Question: I tried to use SQLite on Android. I want to see my database file. So, I use 'Android File Explorer' and browse this link:
'Data\data\App_name' But in 'Data\data'. I cannot see my app name. (in below code will be: com/app/TimeTracker)
Here my code to test:
first is my main program:
'''
package com.app;
public class TimeTrackerActivity extends Activity {
@Override
public void onCreate(Bundle savedInstanceState) {
super.onCreate(savedInstanceState);
setContentView(R.layout.main);
TimeTrackerDatabase database = new TimeTrackerDatabase(this);
}
}
'''
and second is my database helper:
'''
package com.app;
import android.content.Context;
import android.database.sqlite.SQLiteDatabase;
import android.database.sqlite.SQLiteOpenHelper;
public class TimeTrackerDatabase extends SQLiteOpenHelper {
public TimeTrackerDatabase(Context context){
super(context, "timetracker.db", null, 1);
}
@Override
public void onCreate(SQLiteDatabase database) {
database.execSQL(
"CREATE TABLE timerecords"+"id INTEGER PRIMARY KEY, time TEXT, notes TEXT)"
);
}
@Override
public void onUpgrade(SQLiteDatabase database, int oldVersion, int newVersion) {
}
}
'''
Is there any problem in above two file ? If has, please tell me what. And if not, please tell me how to fix this problem.
thanks :)
@Edit: I add my screenshot of my data folder. (No file in lib folder)

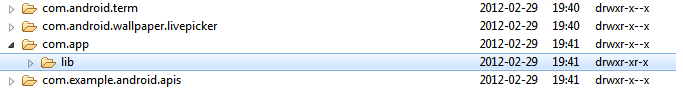
Answer: the database related issue will be solved by below updation in your code.
'''
package com.app;
public class TimeTrackerActivity extends Activity {
@Override
public void onCreate(Bundle savedInstanceState) {
super.onCreate(savedInstanceState);
setContentView(R.layout.main);
TimeTrackerDatabase database = new TimeTrackerDatabase(this);
SQLiteDatabase db = database.getWritableDatabase(); //Add this line.
}
}
public class TimeTrackerDatabase extends SQLiteOpenHelper {
public TimeTrackerDatabase(Context context){
super(context, "timetracker.db", null, 2);
}
@Override
public void onCreate(SQLiteDatabase database) {
database.execSQL(
"CREATE TABLE timerecords" +
"(id INTEGER PRIMARY KEY, time TEXT, notes TEXT)"
);
}
'''
Regarding your app not visible in File explorer, you need to search by package name as below
data/data/com.app and here you can see database folder where you can see all your databases created by application